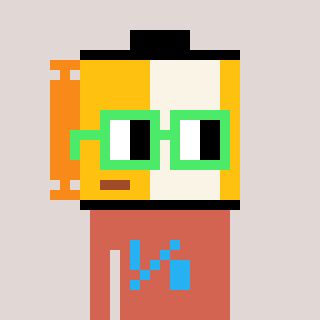
a pixel art character with square light green glasses, a film roll-shaped head and a peachy-colored body on a warm background